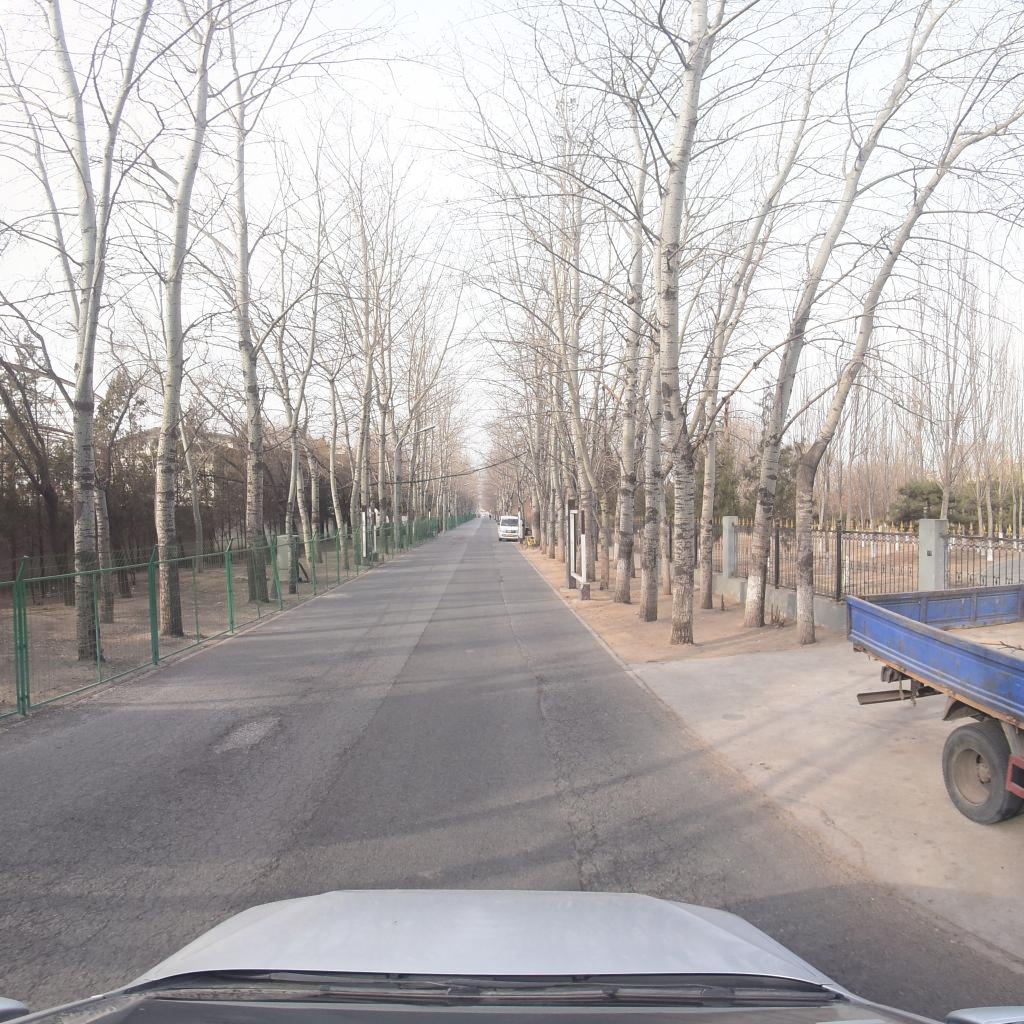
Region: Fengtai
Road damage annotations: alligator crack, longitudinal crack, alligator crack, pothole